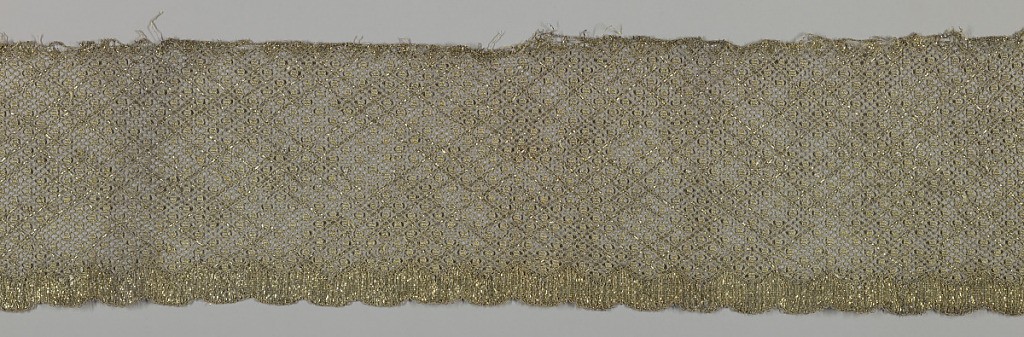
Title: Trimming
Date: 18th century
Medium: metallic Technique: bobbin lace
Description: Wide border, metallic gold lace in all over small scale repeated diamond shape.